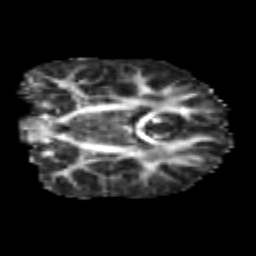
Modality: FA
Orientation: coronal
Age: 7
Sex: male
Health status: healthy